Question: Let's assume that I have this 'UIView':

with these relative constraints:
'''
@property (strong, nonatomic) IBOutlet NSLayoutConstraint *leftMarginConstraint;
@property (strong, nonatomic) IBOutlet NSLayoutConstraint *topMarginConstraint;
@property (strong, nonatomic) IBOutlet NSLayoutConstraint *widthConstraint;
@property (strong, nonatomic) IBOutlet NSLayoutConstraint *heightConstraint;
'''
Okay now let's assume that when the user click on that 'UIButton' the button should move to the bottom-right corner of the view. We can easily use two constraints defining bottom space between the button and the bottom layout guide and right space (trailing space) from the button and the right edge of the view.
The problem it's that the 'UIButton' already had two constraints (left/top) AND two contraints defining its width and its height so we can't add two new constraints because they would conflict with the other ones.
Simple and common situation for an animation scenario, but it causing me some problems. Ideas?
When the user taps on the 'UIButton', I need that the button:
1. change its title to "Second"
2. wait 1 second and move to the bottom-right corner (remove top and left margin constraints and add bottom and right margin constraints)
3. change its title to "Third"
4. wait 1 second and move to the top-right corner (remove bottom margin constraint and add top margin constraint)
Am I seriously bound to use this messy code?
'''
@implementation ViewController
{
NSLayoutConstraint *_topMarginConstraint;
NSLayoutConstraint *_leftMarginConstraint;
NSLayoutConstraint *_bottomMarginConstraint;
NSLayoutConstraint *_rightMarginConstraint;
}
- (IBAction)buttonPressed:(id)sender
{
UIButton *button = sender;
// 1.
[sender setTitle:@"Second" forState:UIControlStateNormal];
// 2.
double delayInSeconds = 1.0;
dispatch_time_t popTime = dispatch_time(DISPATCH_TIME_NOW, delayInSeconds * NSEC_PER_SEC);
dispatch_after(popTime, dispatch_get_main_queue(), ^(void) {
[button removeConstraints:@[self.leftMarginConstraint, self.topMarginConstraint]];
_bottomMarginConstraint = [NSLayoutConstraint constraintWithItem:self.view
attribute:NSLayoutAttributeBottom
relatedBy:0 toItem:button
attribute:NSLayoutAttributeBottom
multiplier:1
constant:20];
[self.view addConstraint:_bottomMarginConstraint];
_rightMarginConstraint = [NSLayoutConstraint constraintWithItem:self.view
attribute:NSLayoutAttributeRight
relatedBy:0 toItem:button
attribute:NSLayoutAttributeRight
multiplier:1
constant:20];
[self.view addConstraint:_rightMarginConstraint];
[UIView animateWithDuration:1 animations:^{
[self.view layoutIfNeeded];
} completion:^(BOOL finished) {
// 3.
[sender setTitle:@"Third" forState:UIControlStateNormal];
// 4.
double delayInSeconds = 1.0;
dispatch_time_t popTime = dispatch_time(DISPATCH_TIME_NOW, delayInSeconds * NSEC_PER_SEC);
dispatch_after(popTime, dispatch_get_main_queue(), ^(void) {
[button removeConstraint:_bottomMarginConstraint];
_topMarginConstraint = [NSLayoutConstraint constraintWithItem:self.view
attribute:NSLayoutAttributeTop
relatedBy:0 toItem:button
attribute:NSLayoutAttributeTop
multiplier:1
constant:20];
[UIView animateWithDuration:1 animations:^{
[self.view layoutIfNeeded];
}];
});
}];
});
}
'''
Serious? :D
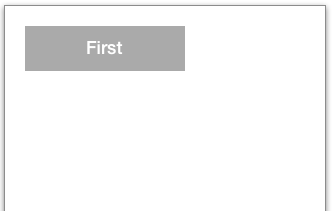
Answer: Delete the left and top constraints, add the bottom and right constraints, then call layoutIfNeeded in an animation block to animate to the new position. The code in the second method, move2 could be embedded in the completion block of move1, but I find it easier to read if you keep the two moves in separate methods (it does necessitate the addition of another property, bottomCon):
'''
- (IBAction)move1:(UIButton *)sender {
[sender setTitle:@"Second" forState:UIControlStateNormal];
[sender layoutIfNeeded];
[self.view removeConstraints:@[self.leftCon,self.topCon]];
self.bottomCon = [NSLayoutConstraint constraintWithItem:self.view attribute:NSLayoutAttributeBottom relatedBy:0 toItem:self.button attribute:NSLayoutAttributeBottom multiplier:1 constant:20];
[self.view addConstraint:self.bottomCon];
[self.view addConstraint:[NSLayoutConstraint constraintWithItem:self.view attribute:NSLayoutAttributeRight relatedBy:0 toItem:self.button attribute:NSLayoutAttributeRight multiplier:1 constant:20]];
[UIView animateWithDuration:1 delay:1.0 options:0 animations:^{
[self.view layoutIfNeeded];
} completion:^(BOOL finished) {
[sender setTitle:@"Third" forState:UIControlStateNormal];
[self move2];
}];
}
-(void)move2 {
[self.view removeConstraint:self.bottomCon];
[self.view addConstraint:[NSLayoutConstraint constraintWithItem:self.view attribute:NSLayoutAttributeTop relatedBy:0 toItem:self.button attribute:NSLayoutAttributeTop multiplier:1 constant:-20]];
[UIView animateWithDuration:1 delay:1.0 options:0 animations:^{
[self.view layoutIfNeeded];
} completion:nil];
}
'''